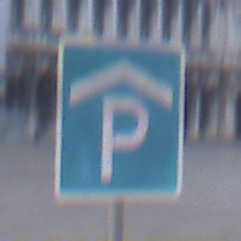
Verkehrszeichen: Parkhaus
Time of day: SunriseSunset
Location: Outdoor (Urban)
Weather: PartlyCloudy
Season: NotSpecified
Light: Natural